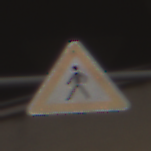
Verkehrszeichen: FussgaengerRechts
Umgebung: Outdoor, Urban
Tageszeit: Night
Wetter: Overcast
Licht: Artificial
Jahreszeit: Winter
Kontrast: MediumContrast